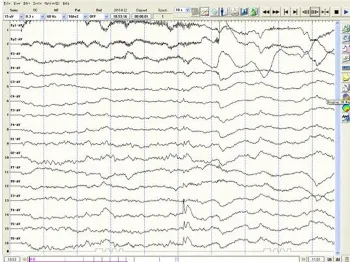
(A) The EEG monitoring showed the release of sharp-slow and spinous-slow waves in the left posterior temporal region and the right middle posterior temporal regions.
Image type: electrography (eeg)